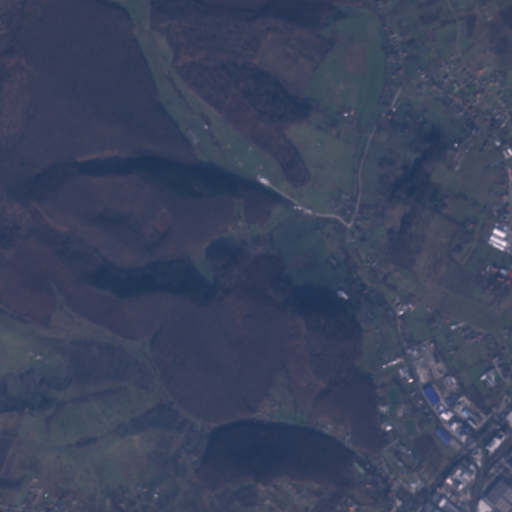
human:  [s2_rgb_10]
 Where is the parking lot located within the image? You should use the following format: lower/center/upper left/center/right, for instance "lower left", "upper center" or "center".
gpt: The parking lot is located in the lower right of the image.
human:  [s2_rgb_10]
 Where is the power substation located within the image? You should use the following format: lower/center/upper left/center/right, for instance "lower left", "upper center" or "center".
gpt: The power substation is located in the lower right of the image.
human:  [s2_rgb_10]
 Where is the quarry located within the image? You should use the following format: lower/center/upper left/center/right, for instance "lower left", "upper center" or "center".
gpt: There is no quarry in the image.